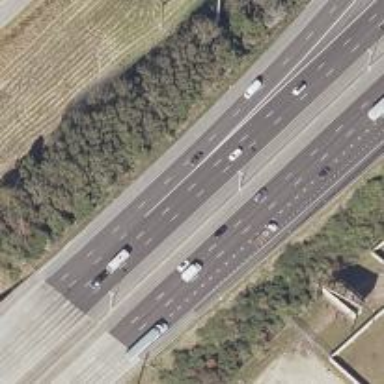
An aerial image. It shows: Motorway link.